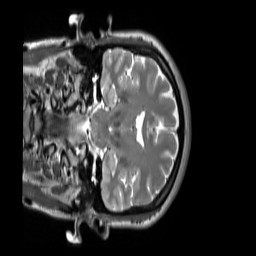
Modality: T2w
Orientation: coronal
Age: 45
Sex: female
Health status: ill
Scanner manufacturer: siemens
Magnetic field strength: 3 T
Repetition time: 2.8 s
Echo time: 0.326 s